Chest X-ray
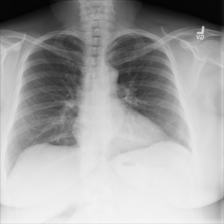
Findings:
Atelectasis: negative
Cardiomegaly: negative
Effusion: negative
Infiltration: negative
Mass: negative
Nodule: negative
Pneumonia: negative
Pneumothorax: negative
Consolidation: negative
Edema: negative
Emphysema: negative
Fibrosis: negative
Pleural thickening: negative
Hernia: negative